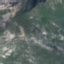
Land use / land cover class: HerbaceousVegetation